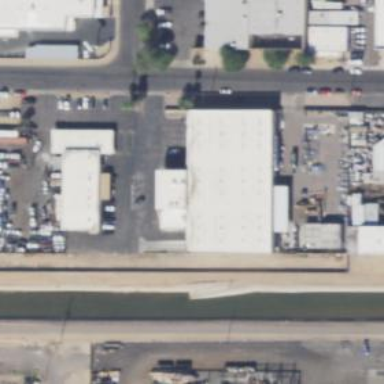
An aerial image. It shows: Commercial building.